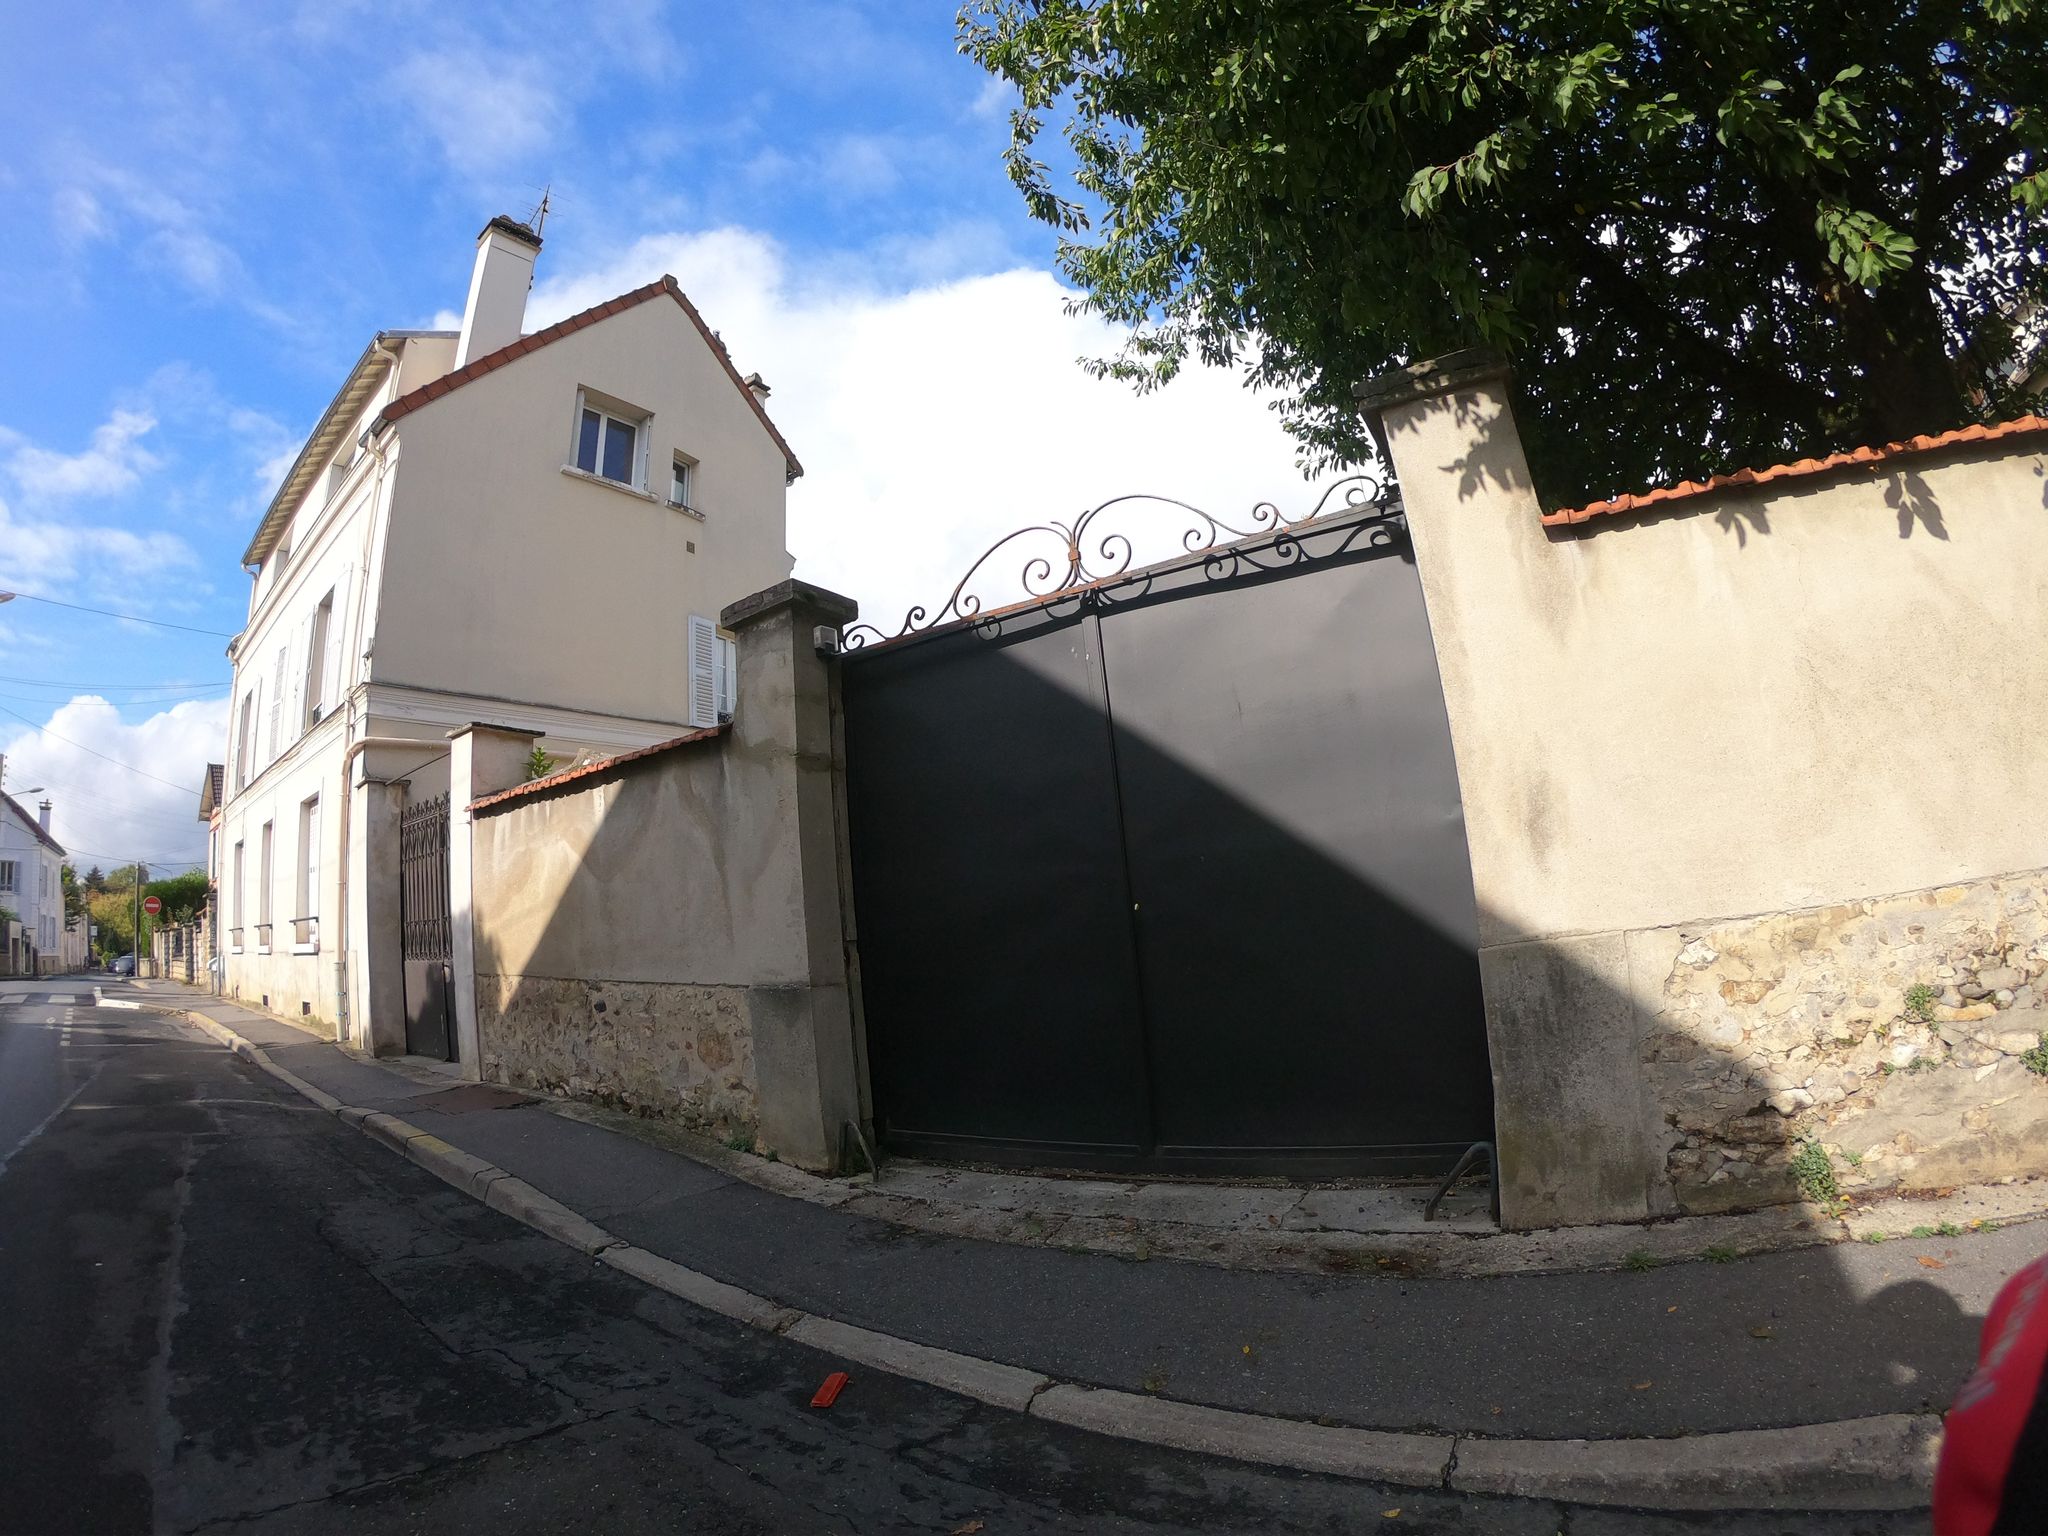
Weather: clear
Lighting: day
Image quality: good
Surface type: cycling surface
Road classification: tertiary
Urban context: urban centre
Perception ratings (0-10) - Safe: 1.65, Lively: 5.78, Beautiful: 6.63, Boring: 2.85, Depressing: 4.01, Wealthy: 2.37